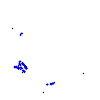
Particle: pion